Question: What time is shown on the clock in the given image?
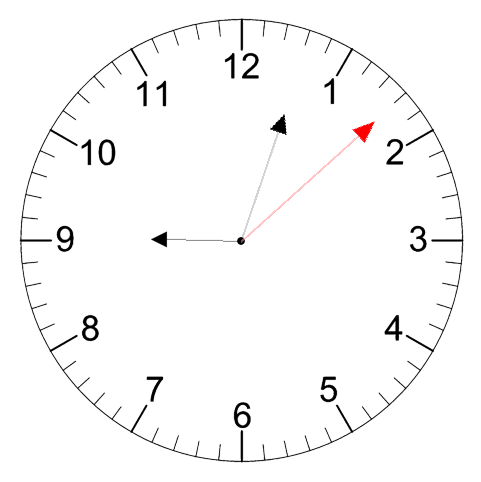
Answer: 09:03:08